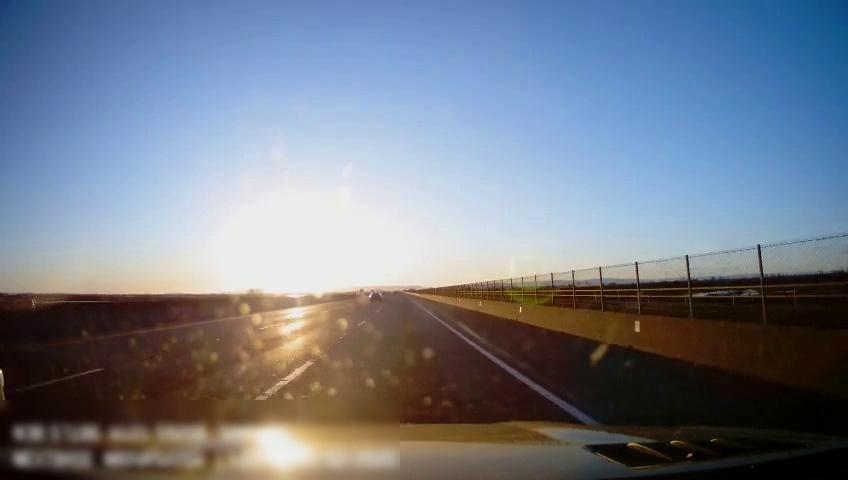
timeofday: Day
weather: Sunny
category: Drivable Space
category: Vehicles | Car
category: Vehicles | SUV
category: Vehicles | SUV
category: Lanes | Alternate Lane
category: Lanes | Current Lane
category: Lanes | Current Lane
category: Lanes | Alternate Lane